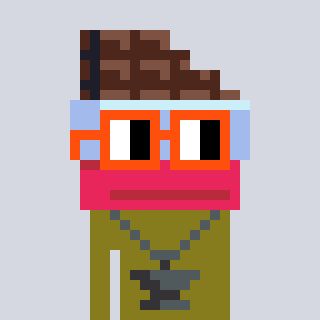
a pixel art character with square orange glasses, a chocolate-shaped head and a gunk-colored body on a cool background